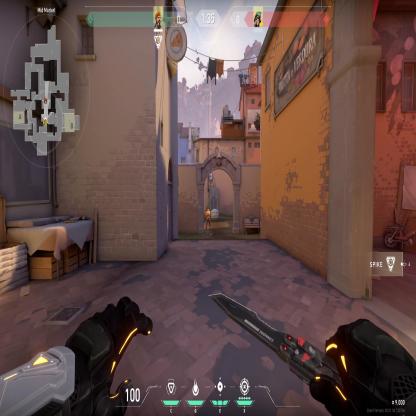
Label: enemy